Question: I have two datatables dt1 and dt2 ,where as dt1 contains of a single column "ID" and dt2 contains of a single column "NAME". My requirement is to combine both the datatables and create a new datatable (ie)

whereas as mentioned above i need to get the datas of both the datatable and need to create a new .
---
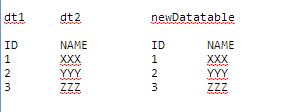
Answer: You can do something like this
'''
DataTable dt1 = new DataTable();
DataTable dt2 = new DataTable();
dt1.Columns.Add("id", typeof(Int32));
dt2.Columns.Add("Name", typeof(String));
DataRow dr = dt1.NewRow();
dr["id"] = 1;
dt1.Rows.Add(dr);
dr = dt1.NewRow();
dr["id"] = 2;
dt1.Rows.Add(dr);
dr = dt2.NewRow();
dr["name"] = "XXX";
dt2.Rows.Add(dr);
dr = dt2.NewRow();
dr["name"] = "YYY";
dt2.Rows.Add(dr);
DataTable dt3 = new DataTable();
dt3.Columns.Add("id", typeof(Int32));
dt3.Columns.Add("Name", typeof(String));
for (int i = 0; i < dt1.Rows.Count; i++)
{
dr = dt3.NewRow();
dr["id"] = dt1.Rows[i]["id"];
dr["name"] = dt2.Rows[i]["name"];
dt3.Rows.Add(dr);
}
'''